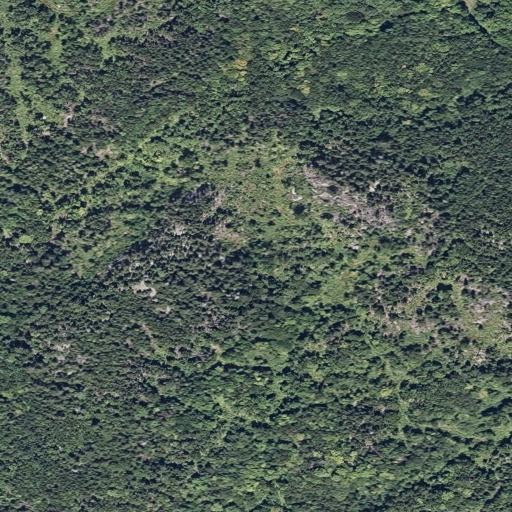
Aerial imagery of mountain in Maine named Wardsworth Mountain containing mixed forest, deciduous forest, evergreen forest, shrub, and grassland